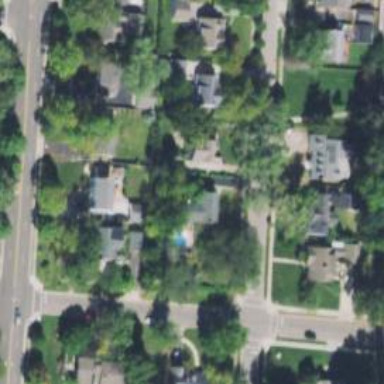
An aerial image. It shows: Residential driveway.